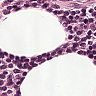
Metastatic tissue present: no